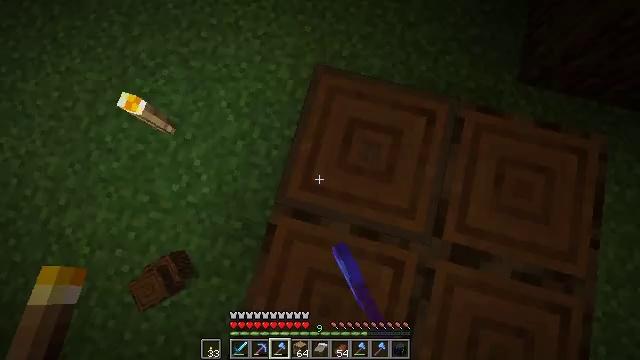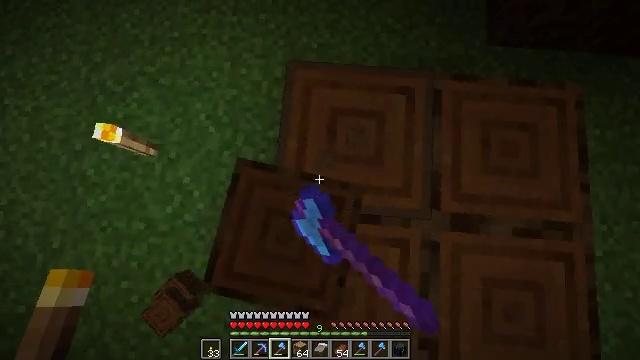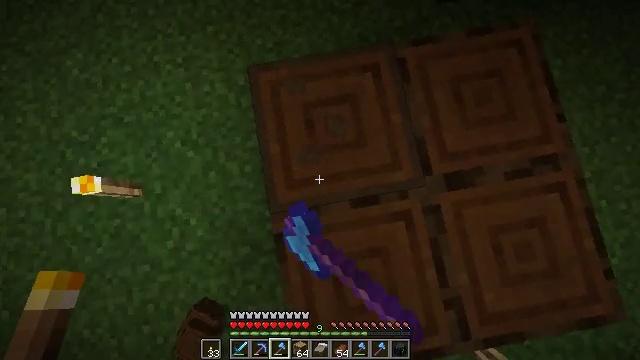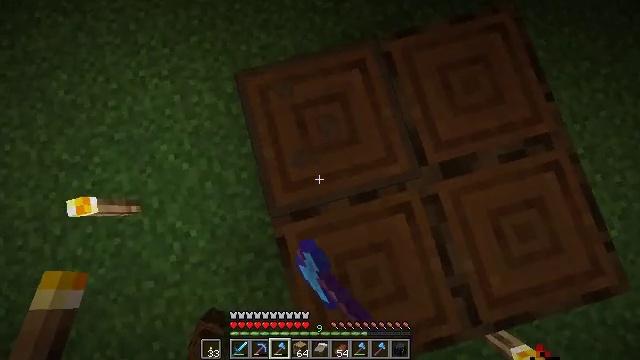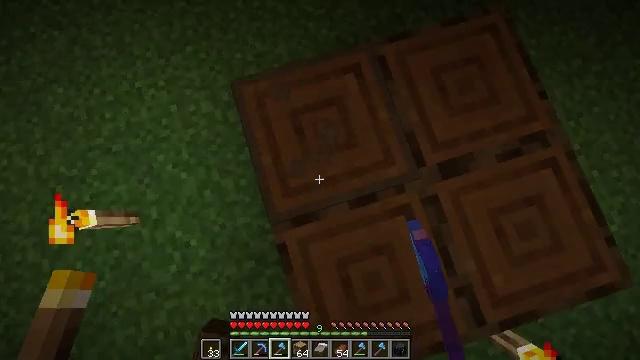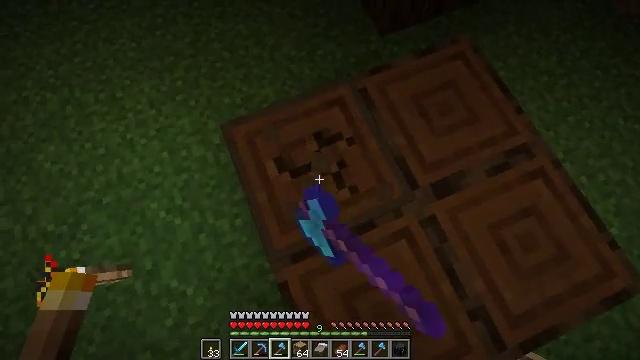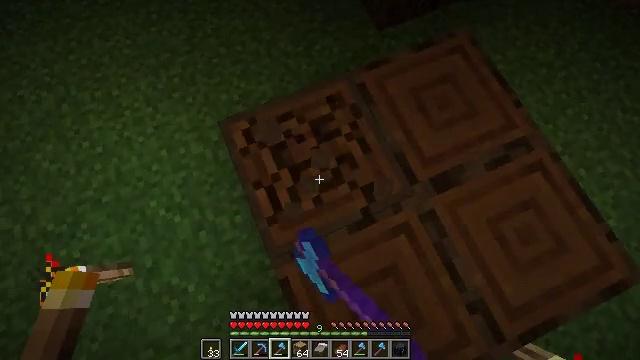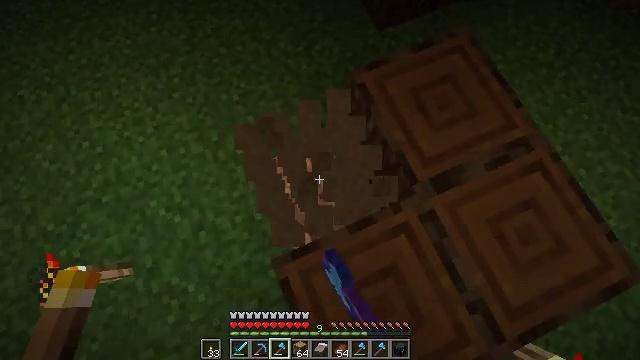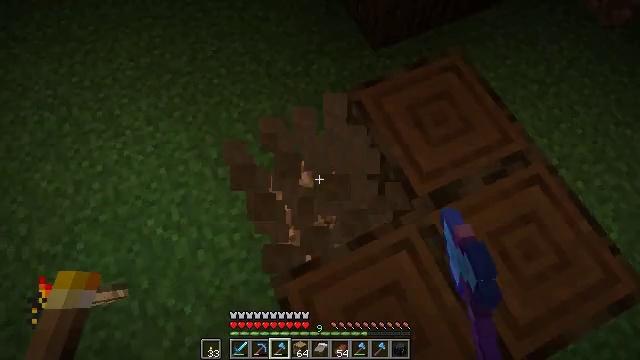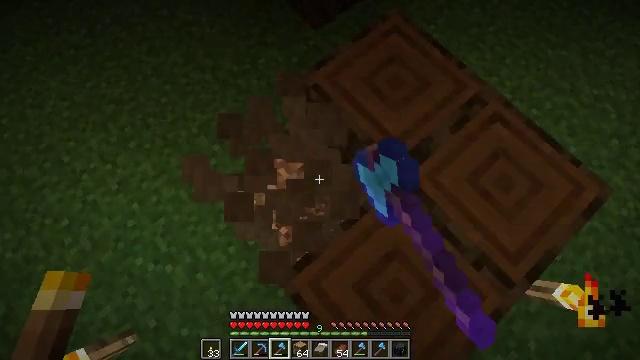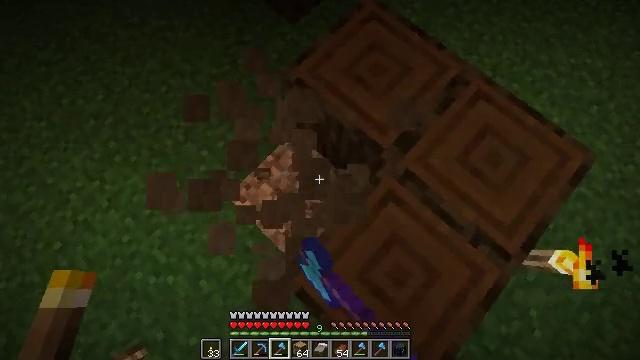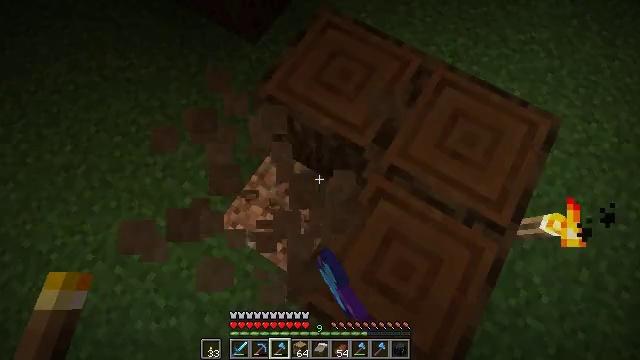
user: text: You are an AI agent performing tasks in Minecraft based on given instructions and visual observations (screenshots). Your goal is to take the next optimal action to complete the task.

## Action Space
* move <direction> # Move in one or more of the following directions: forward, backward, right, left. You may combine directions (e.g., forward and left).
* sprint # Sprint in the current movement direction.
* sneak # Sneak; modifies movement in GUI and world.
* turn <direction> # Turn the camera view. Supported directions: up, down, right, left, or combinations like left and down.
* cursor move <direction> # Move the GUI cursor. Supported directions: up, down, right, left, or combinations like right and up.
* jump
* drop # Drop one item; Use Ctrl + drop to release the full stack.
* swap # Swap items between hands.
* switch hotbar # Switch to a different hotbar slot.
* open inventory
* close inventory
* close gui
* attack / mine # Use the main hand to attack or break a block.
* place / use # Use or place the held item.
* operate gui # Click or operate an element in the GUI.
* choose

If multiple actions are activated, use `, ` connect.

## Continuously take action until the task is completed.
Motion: motion action
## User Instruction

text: Attack the stripped dark oak log to gather it.
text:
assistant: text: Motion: turn right and down, attack / mine
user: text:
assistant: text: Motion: turn right and down, attack / mine
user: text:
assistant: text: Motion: turn right, attack / mine
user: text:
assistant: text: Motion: turn right and up, attack / mine
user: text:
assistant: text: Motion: turn right and up, attack / mine
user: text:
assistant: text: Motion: attack / mine
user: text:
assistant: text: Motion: attack / mine
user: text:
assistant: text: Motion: turn up, attack / mine
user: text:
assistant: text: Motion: turn right and down, attack / mine
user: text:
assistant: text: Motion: turn right and down, attack / mine
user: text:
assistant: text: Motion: turn right and up, attack / mine
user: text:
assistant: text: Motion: attack / mine